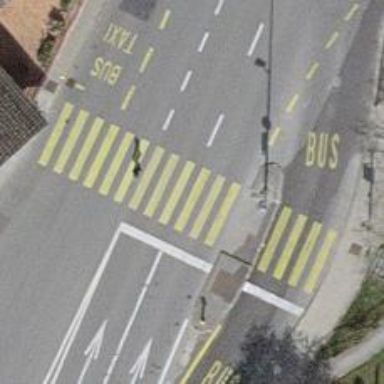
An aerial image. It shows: Crossing with traffic signals.